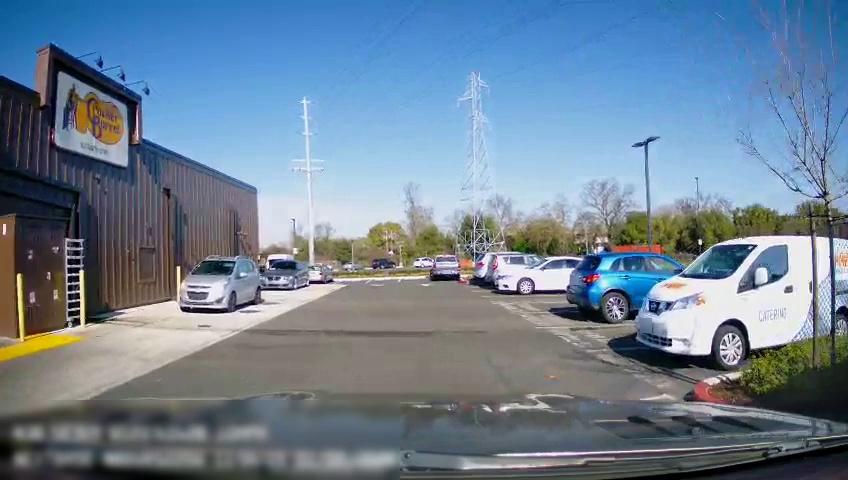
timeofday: Day
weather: Sunny
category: Drivable Space
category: Vehicles | Van
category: Vehicles | Car
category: Vehicles | Car
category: Vehicles | Car
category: Vehicles | SUV
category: Vehicles | Truck
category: Vehicles | Car
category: Vehicles | SUV
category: Vehicles | Car
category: Vehicles | Car
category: Vehicles | Car
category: Vehicles | Car
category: Vehicles | Van